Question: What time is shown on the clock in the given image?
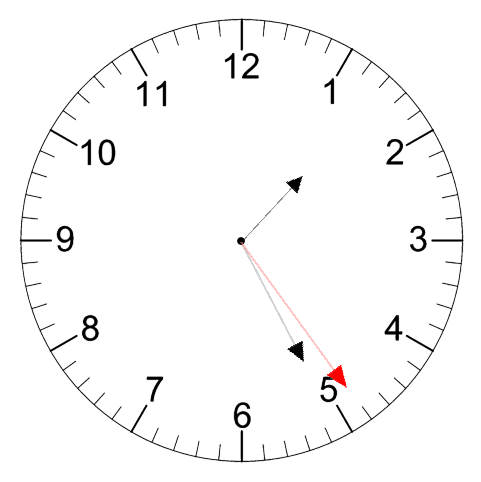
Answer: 01:25:24